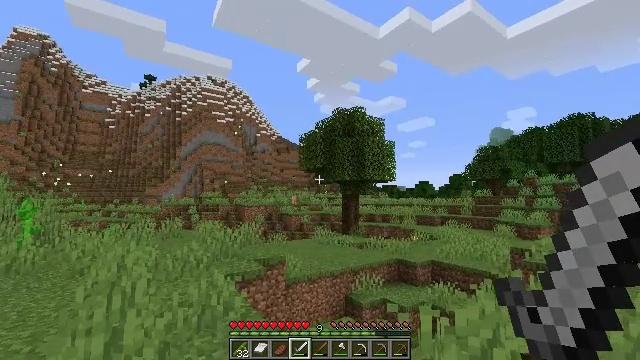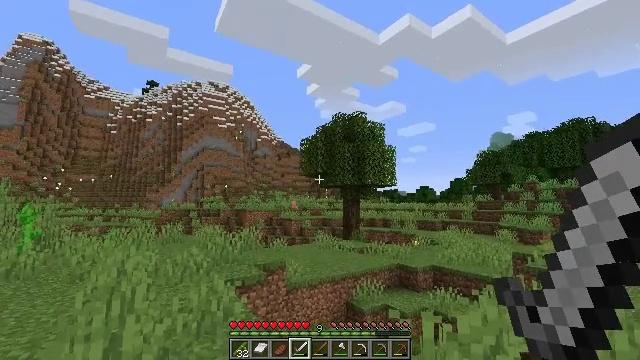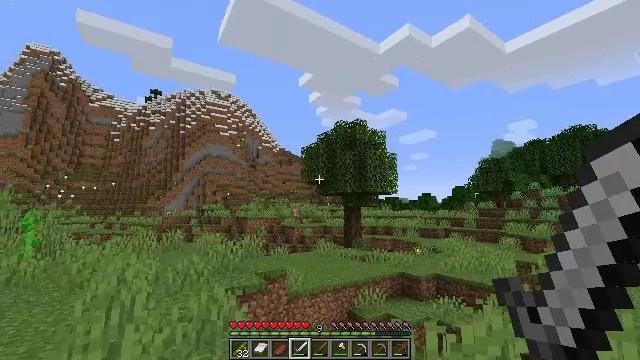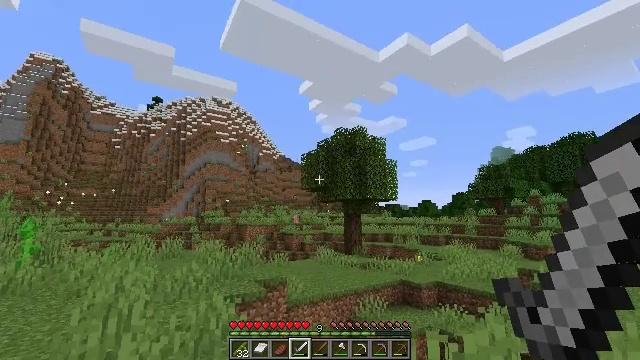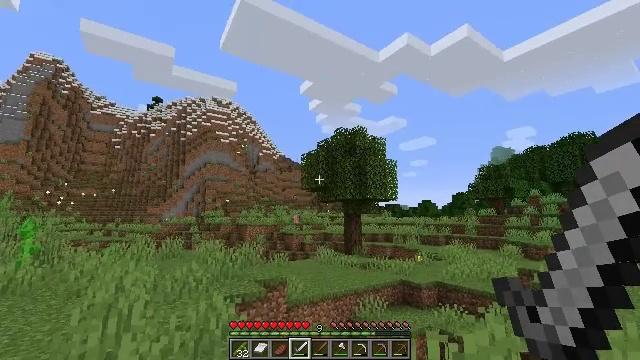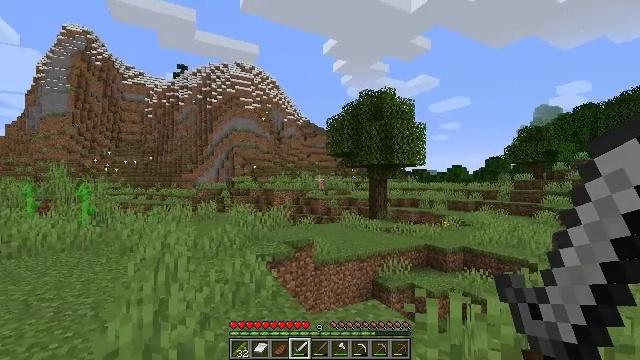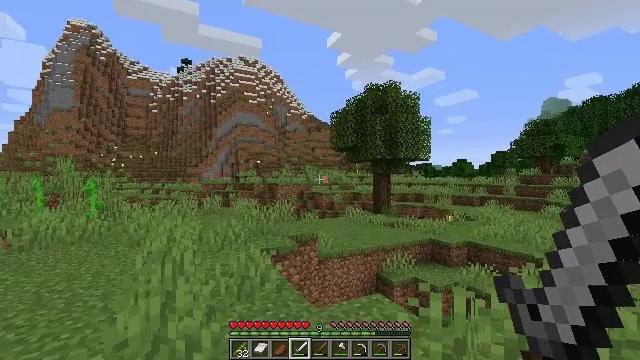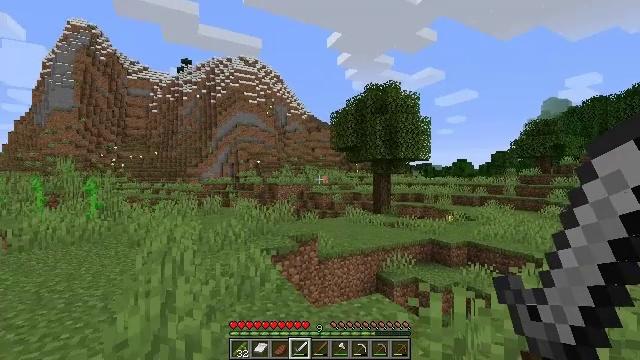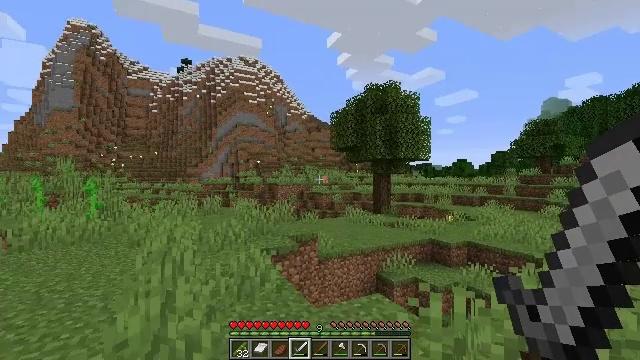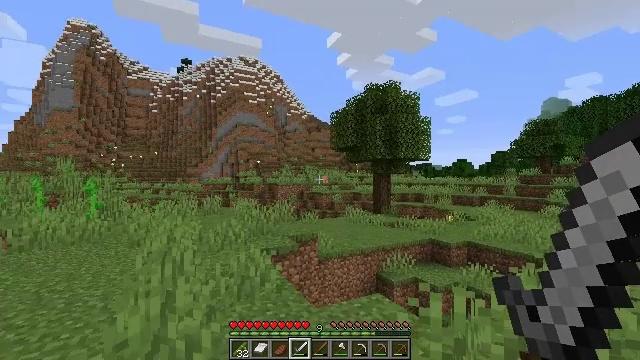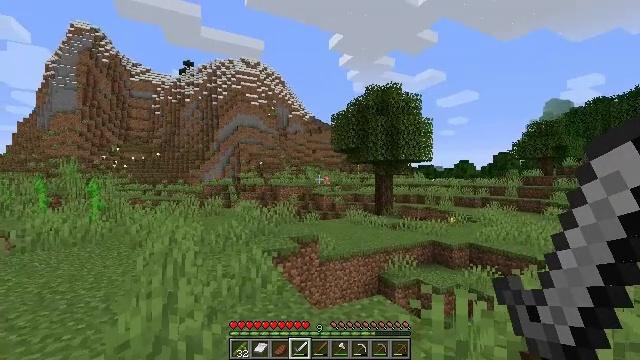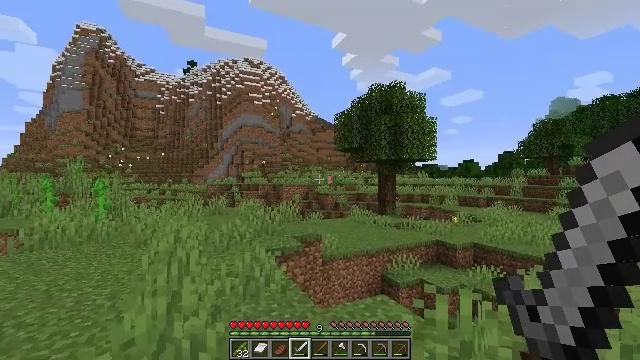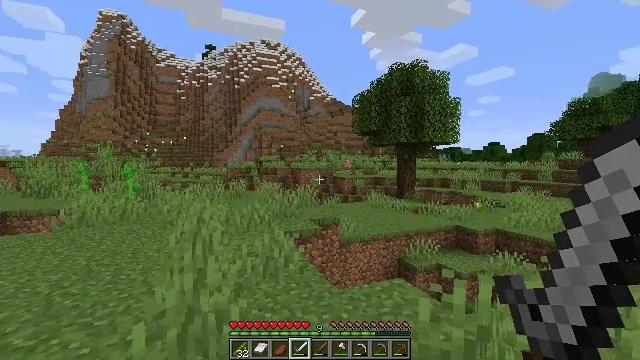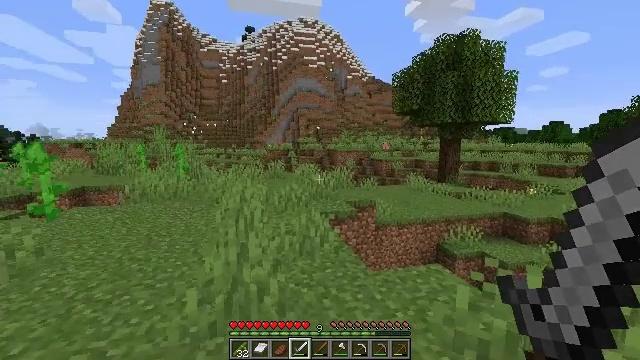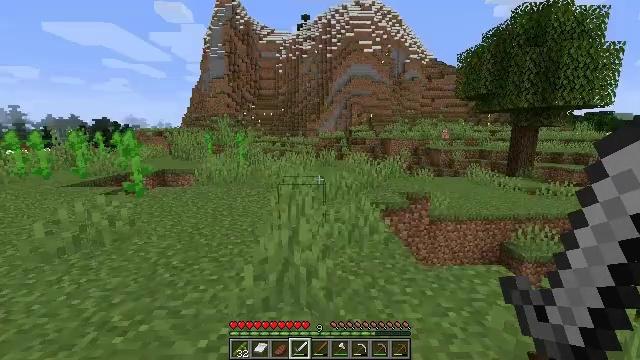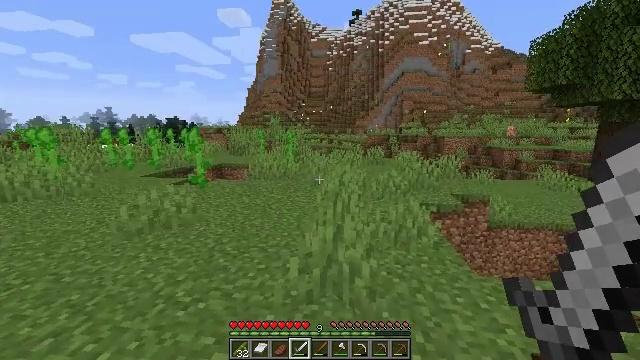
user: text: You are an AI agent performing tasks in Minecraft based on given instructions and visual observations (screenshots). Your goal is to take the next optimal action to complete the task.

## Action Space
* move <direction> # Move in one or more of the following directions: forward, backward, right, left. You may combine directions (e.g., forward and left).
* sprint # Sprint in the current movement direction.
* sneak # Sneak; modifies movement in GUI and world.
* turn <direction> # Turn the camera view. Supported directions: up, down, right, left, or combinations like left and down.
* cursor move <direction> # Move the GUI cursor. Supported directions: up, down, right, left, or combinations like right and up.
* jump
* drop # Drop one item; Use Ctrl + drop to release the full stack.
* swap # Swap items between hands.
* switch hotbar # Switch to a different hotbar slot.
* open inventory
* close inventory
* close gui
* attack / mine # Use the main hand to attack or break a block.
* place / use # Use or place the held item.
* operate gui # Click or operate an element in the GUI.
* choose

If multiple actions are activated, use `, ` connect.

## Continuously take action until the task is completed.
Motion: motion action
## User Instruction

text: Break the sweet berry bush to collect berries.
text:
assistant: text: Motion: turn up
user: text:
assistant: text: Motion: turn up
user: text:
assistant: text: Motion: turn up
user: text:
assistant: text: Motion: no_op
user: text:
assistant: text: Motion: turn left and down
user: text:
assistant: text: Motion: turn down
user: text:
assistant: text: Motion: no_op
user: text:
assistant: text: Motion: no_op
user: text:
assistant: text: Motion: no_op
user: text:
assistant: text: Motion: no_op
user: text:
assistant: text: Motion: no_op
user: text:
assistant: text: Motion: turn left and down
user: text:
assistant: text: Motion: turn left and down
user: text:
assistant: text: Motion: turn left and down
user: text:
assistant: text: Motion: turn left
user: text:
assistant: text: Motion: no_op
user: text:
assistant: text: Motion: no_op
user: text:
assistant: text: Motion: turn left and down
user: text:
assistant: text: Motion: turn left and down
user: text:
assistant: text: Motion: no_op
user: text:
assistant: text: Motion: no_op
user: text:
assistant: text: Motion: no_op
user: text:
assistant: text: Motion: no_op
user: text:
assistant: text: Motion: no_op
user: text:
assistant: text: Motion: no_op
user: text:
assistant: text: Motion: no_op
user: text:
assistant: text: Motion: no_op
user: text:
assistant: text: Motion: no_op
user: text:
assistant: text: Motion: no_op
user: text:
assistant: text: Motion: no_op